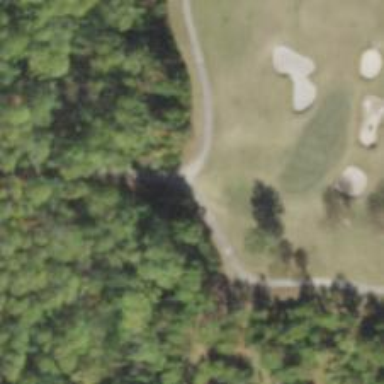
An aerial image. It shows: Golf cartpath that is also road path.